Question: I admit I have no deep understanding of D at this point, my knowledge relies purely on what documentation I have read and the few examples I have tried.
In C++ you could rely on the RAII idiom to call the destructor of objects on exiting their local scope.
Can you in D?
I understand D is a garbage collected language, and that it also supports RAII.
Why does the following code not cleanup the memory as it leaves a scope then?
'''
import std.stdio;
void main() {
{
const int len = 1000 * 1000 * 256; // ~1GiB
int[] arr;
arr.length = len;
arr[] = 99;
}
while (true) {}
}
'''
The infinite loop is there so as to keep the program open to make residual memory allocations easy visible.
A comparison of a equivalent same program in C++ is shown below.

It can be seen that C++ immediately cleaned up the memory after allocation (the refresh rate makes it appear as if less memory was allocated), whereas D kept it even though it had left scope.
Therefore, when does the GC cleanup?
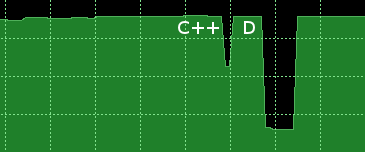
Answer: No, you that the garbage collector will collect your object at any point in time.
There is, however, a 'delete' keyword (as well as a 'scope' keyword) that can delete an object deterministically.
'scope' is used like:
'''
{
scope auto obj = new int[5];
//....
} //obj cleaned up here
'''
and 'delete' is used like in C++ (there's no '[]' notation for 'delete').
There are some gotcha's, though:
- It doesn't always work properly (I hear it doesn't work well with arrays)- The developers of D (e.g. Andrei) are intending to remove them in later versions, because it can obviously mess up things if used incorrectly. (I personally this, given that it's so easy to screw things up anyway, but they're sticking with removing it, and I don't think people can convince them otherwise although I'd love it if that was the case.)- In its place, there is already a 'clear' method that you can use, like 'arr.clear()'; however, I'm not quite sure what it exactly does yet myself, but you could look at the source code in 'object.d' in the D runtime if you're interested.
---
As to your amazement: I'm glad you're amazed, but it shouldn't be really surprising considering that they're both native code. :-)